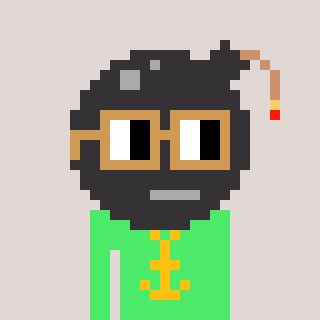
a pixel art character with square brown glasses, a bomb-shaped head and a teal-colored body on a warm background